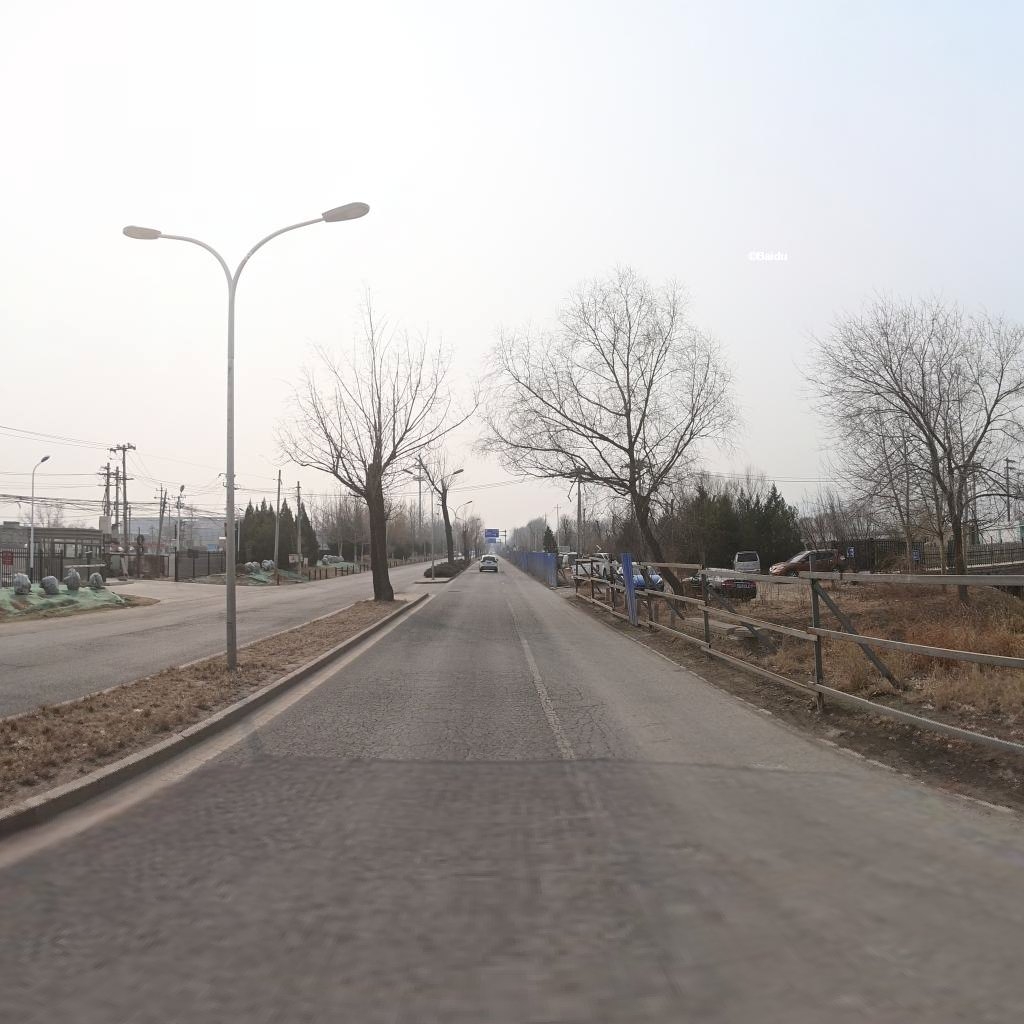
Region: Haidian
Road damage annotations: alligator crack